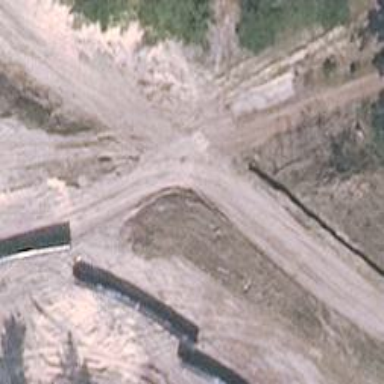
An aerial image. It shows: Abandoned railway track with ground surface. The tracktype is grade4. This railway holds historical significance.